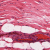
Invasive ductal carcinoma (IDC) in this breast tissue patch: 0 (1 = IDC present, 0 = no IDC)